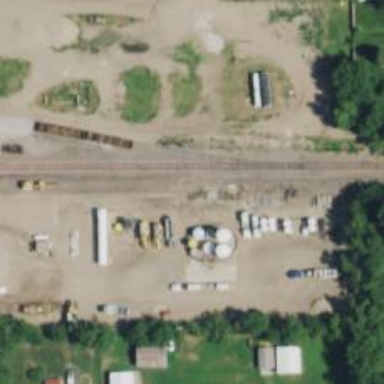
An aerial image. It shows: Disused railway siding.